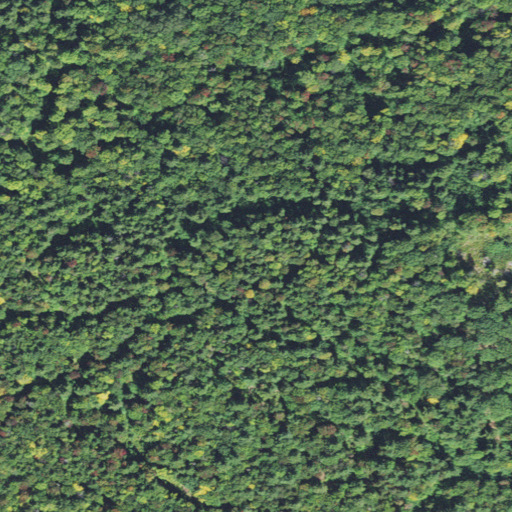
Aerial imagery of ridge(s) in New Hampshire named Maple Ridge containing mixed forest and evergreen forest